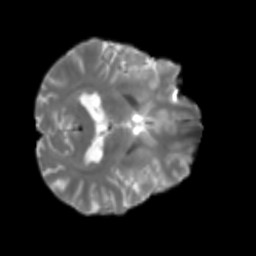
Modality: T2w
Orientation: axial
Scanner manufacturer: siemens
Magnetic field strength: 3 T
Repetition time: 4 s
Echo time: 0.0594 s